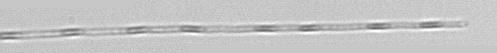
Label: Leptocylindrus